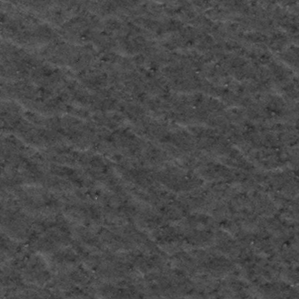
Label: frost